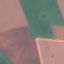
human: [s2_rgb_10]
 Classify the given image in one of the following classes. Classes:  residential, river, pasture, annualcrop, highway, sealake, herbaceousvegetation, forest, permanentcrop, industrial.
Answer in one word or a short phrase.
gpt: AnnualCrop